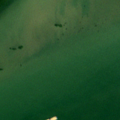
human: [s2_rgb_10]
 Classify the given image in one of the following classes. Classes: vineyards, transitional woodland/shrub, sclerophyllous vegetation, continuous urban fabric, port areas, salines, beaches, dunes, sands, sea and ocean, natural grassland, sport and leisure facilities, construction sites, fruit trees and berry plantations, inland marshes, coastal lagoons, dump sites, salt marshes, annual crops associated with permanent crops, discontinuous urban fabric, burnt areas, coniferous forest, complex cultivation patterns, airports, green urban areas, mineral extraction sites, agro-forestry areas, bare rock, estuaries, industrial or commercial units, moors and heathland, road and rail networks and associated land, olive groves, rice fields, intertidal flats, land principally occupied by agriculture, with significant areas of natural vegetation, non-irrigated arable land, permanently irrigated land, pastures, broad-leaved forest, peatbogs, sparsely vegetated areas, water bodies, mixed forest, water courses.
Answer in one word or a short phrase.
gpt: water courses